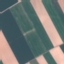
Land use / land cover: AnnualCrop